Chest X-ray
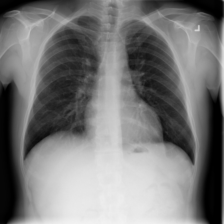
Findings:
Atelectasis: negative
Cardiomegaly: negative
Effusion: negative
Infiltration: negative
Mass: negative
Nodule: negative
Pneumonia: negative
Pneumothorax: negative
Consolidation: negative
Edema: negative
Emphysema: negative
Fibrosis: negative
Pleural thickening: negative
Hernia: negative